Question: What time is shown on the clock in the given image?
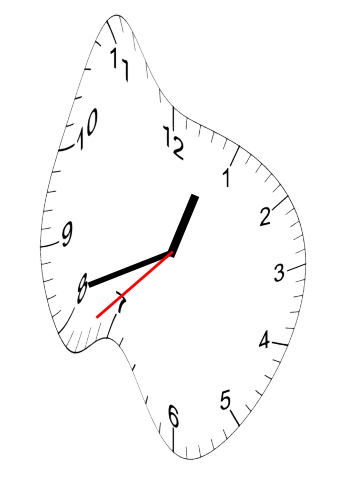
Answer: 12:41:38